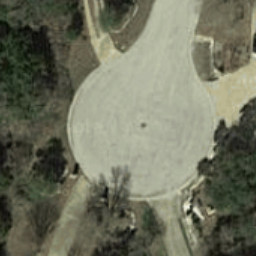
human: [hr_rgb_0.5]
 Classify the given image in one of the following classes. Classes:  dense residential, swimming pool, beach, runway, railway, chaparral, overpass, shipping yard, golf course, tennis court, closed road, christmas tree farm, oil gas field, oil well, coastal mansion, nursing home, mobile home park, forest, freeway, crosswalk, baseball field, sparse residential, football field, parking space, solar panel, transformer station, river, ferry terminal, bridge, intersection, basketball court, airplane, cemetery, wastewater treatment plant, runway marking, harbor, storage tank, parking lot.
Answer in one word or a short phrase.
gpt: closed road